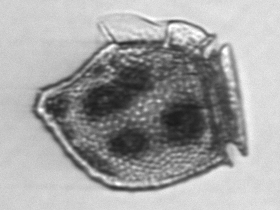
Label: Dinophysis_norvegica